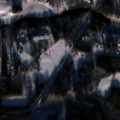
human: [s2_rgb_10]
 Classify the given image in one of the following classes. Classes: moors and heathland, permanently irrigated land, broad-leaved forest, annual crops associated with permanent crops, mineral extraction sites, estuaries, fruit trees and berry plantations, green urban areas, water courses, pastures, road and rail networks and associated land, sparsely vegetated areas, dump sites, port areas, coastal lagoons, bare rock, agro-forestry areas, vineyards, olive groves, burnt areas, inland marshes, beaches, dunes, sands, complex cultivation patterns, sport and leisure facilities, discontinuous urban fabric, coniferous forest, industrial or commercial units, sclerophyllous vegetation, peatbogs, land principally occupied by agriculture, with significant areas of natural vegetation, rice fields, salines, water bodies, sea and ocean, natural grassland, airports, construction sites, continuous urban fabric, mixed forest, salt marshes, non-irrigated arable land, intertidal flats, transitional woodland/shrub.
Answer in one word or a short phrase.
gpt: discontinuous urban fabric, industrial or commercial units, land principally occupied by agriculture, with significant areas of natural vegetation, coniferous forest, mixed forest, transitional woodland/shrub, water bodies